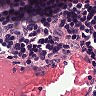
Metastatic tissue present: no